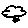
Label: cloud